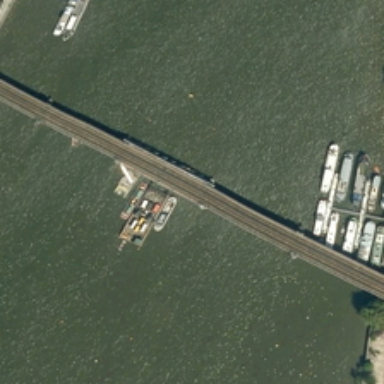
A bridge is on a river with many boats in it .